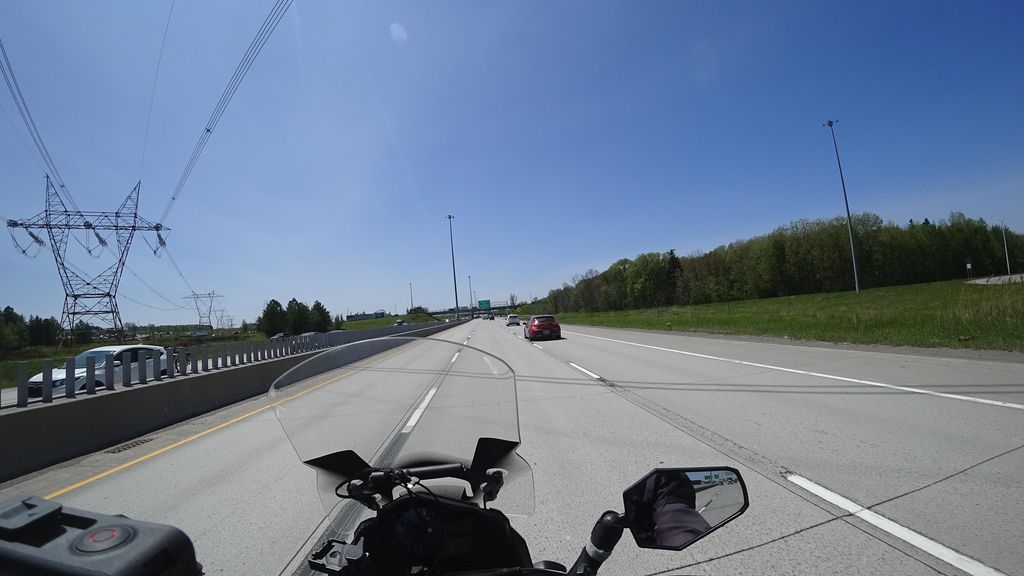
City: quebec_city